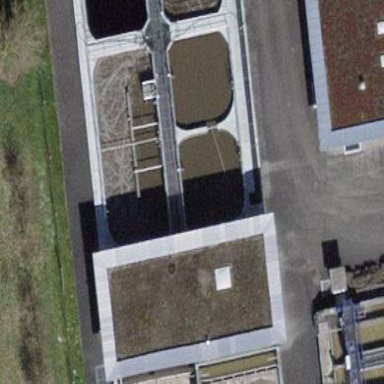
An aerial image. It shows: Sewage reservoir surrounded by water.